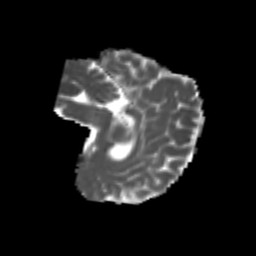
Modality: MD
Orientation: sagittal
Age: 7
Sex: male
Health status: healthy